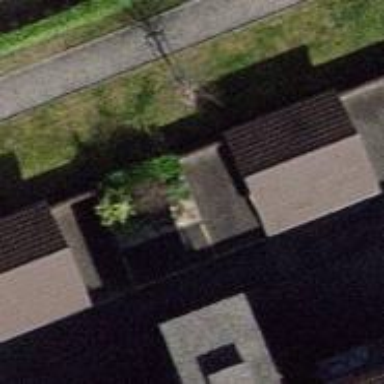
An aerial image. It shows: Carport building.